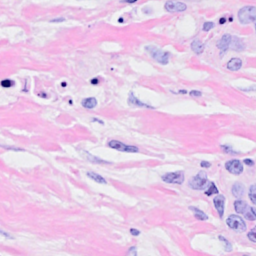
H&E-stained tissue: Breast